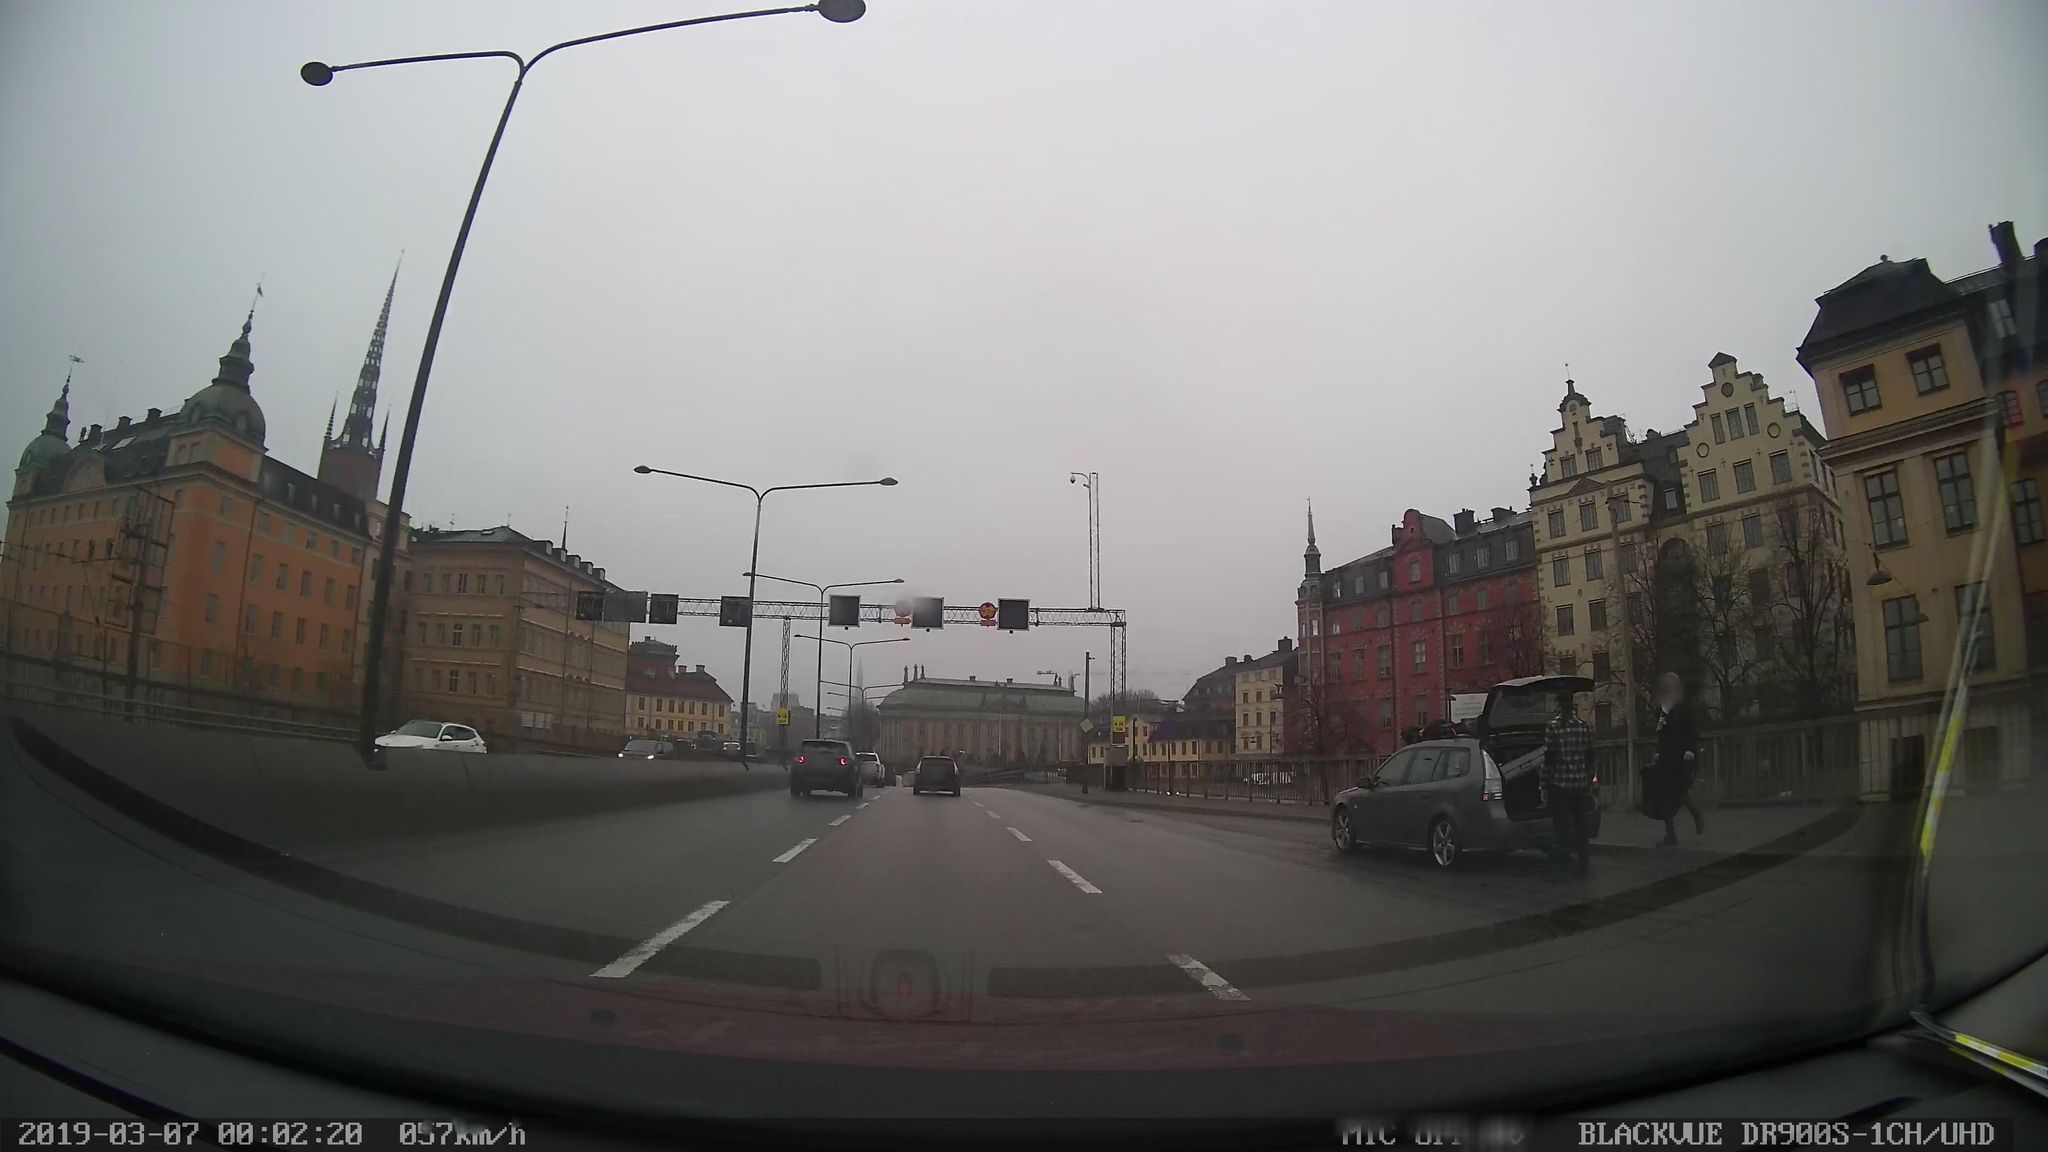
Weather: rainy
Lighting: day
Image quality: good
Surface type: driving surface
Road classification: trunk
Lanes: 3
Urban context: urban centre
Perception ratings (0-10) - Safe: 2.46, Lively: 5.37, Beautiful: 0.66, Boring: 5.68, Depressing: 2.97, Wealthy: 0.79